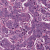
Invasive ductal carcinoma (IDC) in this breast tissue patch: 1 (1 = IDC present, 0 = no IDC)